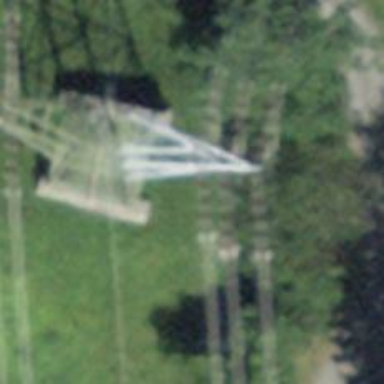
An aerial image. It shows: Three power lines with cables.